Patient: sex M, age 48
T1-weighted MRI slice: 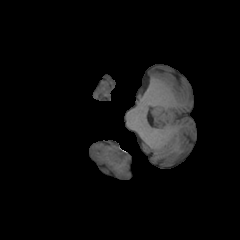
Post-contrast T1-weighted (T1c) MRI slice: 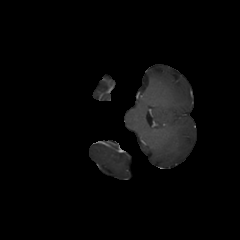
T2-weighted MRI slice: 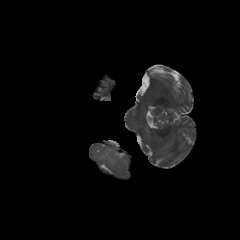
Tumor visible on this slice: yes
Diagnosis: Oligodendroglioma, IDH-mutant, 1p/19q-codeleted
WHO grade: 2